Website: macys
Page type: customer-info-address
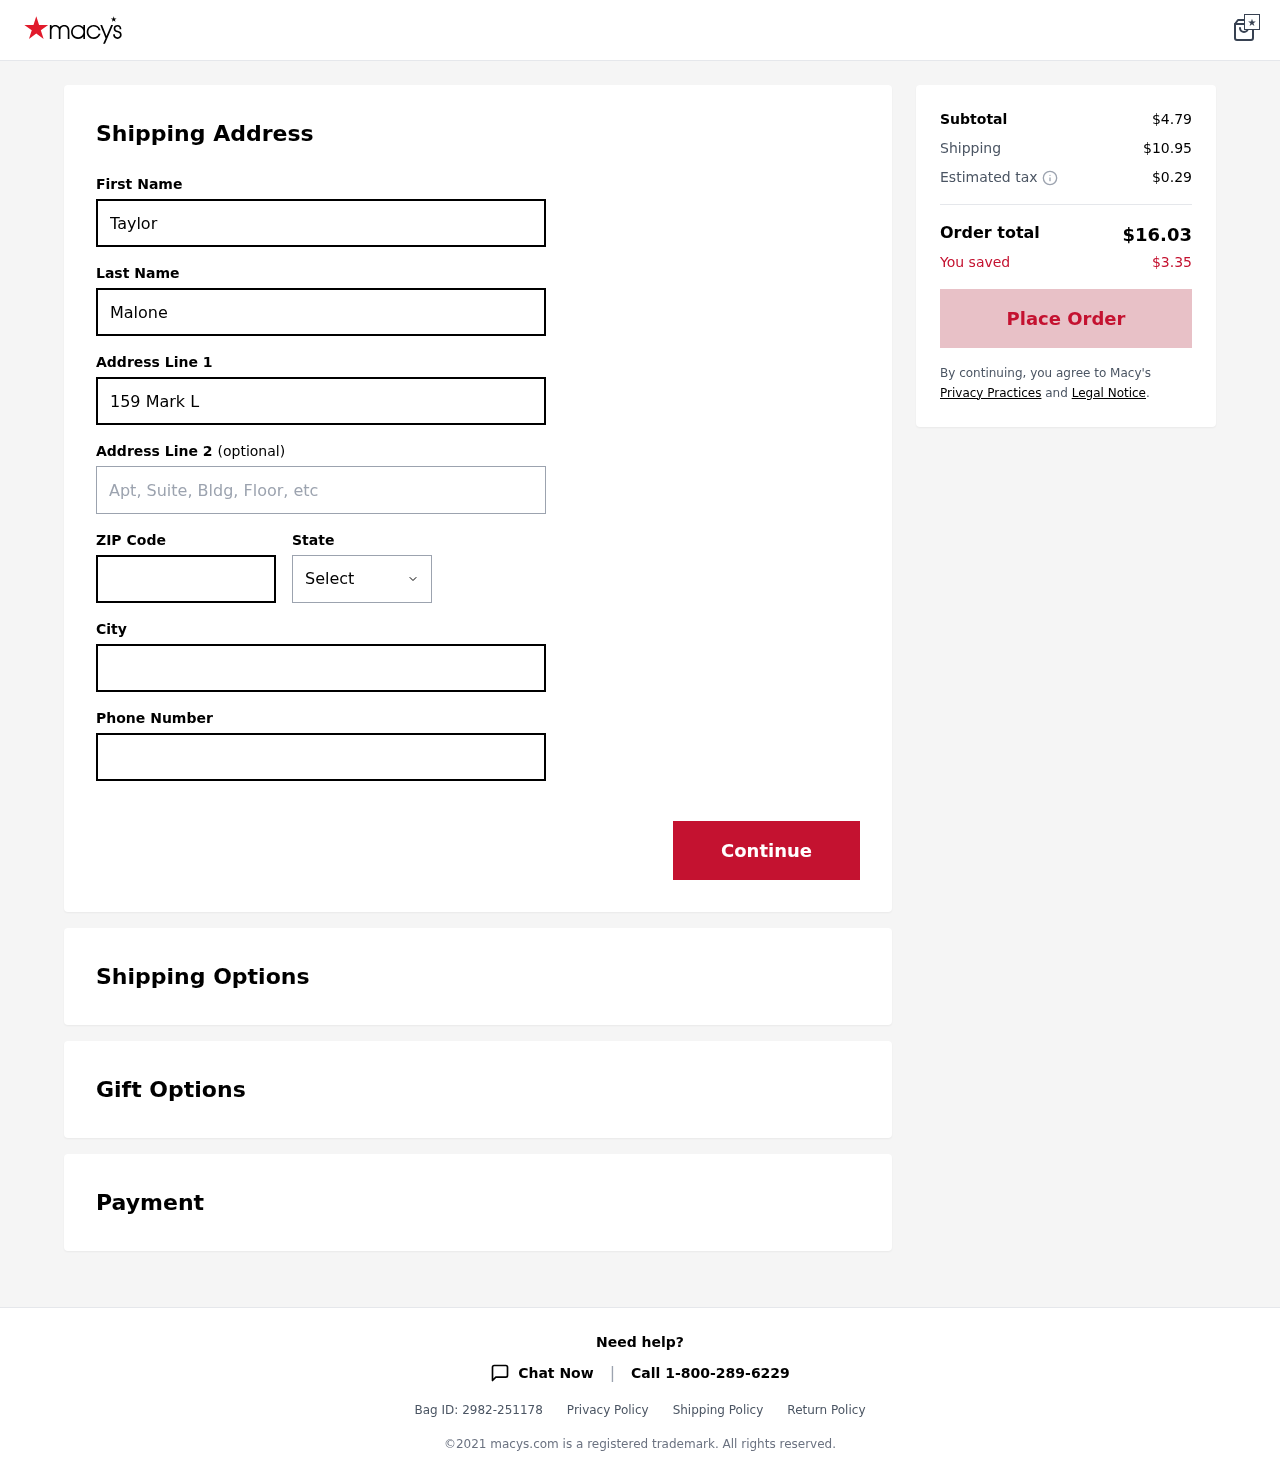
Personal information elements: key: PII_CITY
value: Johnstad
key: PII_FIRSTNAME
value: Taylor
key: PII_LASTNAME
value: Malone
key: PII_PHONE
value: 7674779201
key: PII_POSTCODE
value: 90945
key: PII_STATE
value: Nebraska
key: PII_STREET
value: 159 Mark Lane
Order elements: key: ORDER_SUBTOTAL
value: $4.79
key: ORDER_SHIPPING_COST
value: $10.95
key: ORDER_TAX
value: $0.29
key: ORDER_TOTAL
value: $16.03
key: ORDER_SAVINGS
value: $3.35